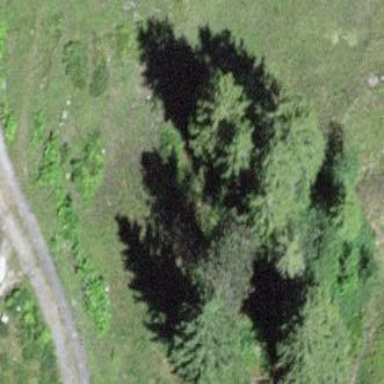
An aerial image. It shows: Forest area.